Question:
I want to add data to the table only for visual purpose , so that i need to add the user input from those four fields (2 drop-downs selections , and 2 user inputs),by clicking add button, without refreshing the page. (on the fly).No server call included , just for the html page
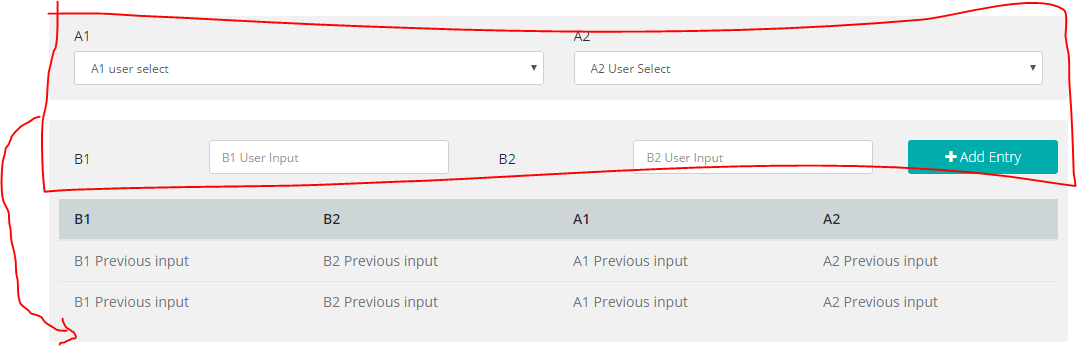
Answer: '''
$(document).ready(function(){
$('#btnFillTable').on('click', fillTable);
});
function fillTable(){
// get values form dropdown and text boxes
var a1Value = $('#A1').val();
var a2Value = $('#A2').val();
var b1Value = $('#B1').val();
var b2Value = $('#B2').val();
var rowHtml = '<tr><td>'+a1Value +'</td><td>'+a2Value +'</td><td>'+b1Value +'</td><td>'+b2Value +'</td></tr>';
// lets suppose table id is 'tblViewRecords'
$('#tblViewRecords tbody').append(rowHtml);
}
'''
'''
#tblViewRecords th{
text-align:left;
}
'''
'''
<script src="https://ajax.googleapis.com/ajax/libs/jquery/2.1.1/jquery.min.js"></script>
<select id="A1">
<option value="First">First</option>
<option value="Second">Second</option>
<option value="Third">Third</option>
</select>
<select id="A2">
<option value="First">First</option>
<option value="Second">Second</option>
<option value="Third">Third</option>
</select>
<input id="B1" />
<input id="B2" />
<button type="button" id="btnFillTable">Add Entry</button>
<br>
<hr>
<table id="tblViewRecords" width="100%">
<thead>
<tr>
<th>B1</th>
<th>B2</th>
<th>A1</th>
<th>A2</th>
</tr>
</thead>
<tbody></tbody>
</table>
'''
'